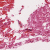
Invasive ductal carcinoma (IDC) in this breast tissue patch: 0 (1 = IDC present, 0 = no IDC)